Interaction volume radius: 5 \u00c5
Interaction volume height: 20 \u00c5
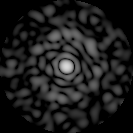
Disorder parameter: 0.8033